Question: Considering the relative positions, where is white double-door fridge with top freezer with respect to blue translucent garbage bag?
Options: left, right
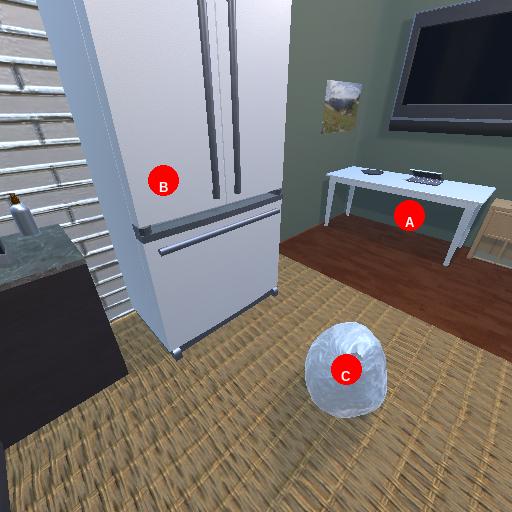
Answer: left